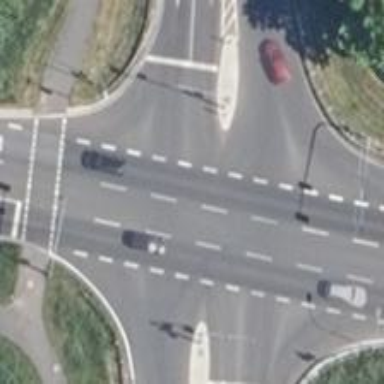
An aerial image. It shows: Road with traffic signals.